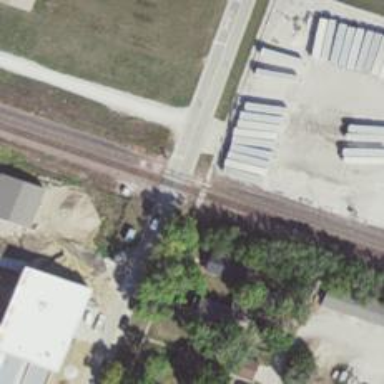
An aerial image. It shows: Level crossing with barrier for the railway.